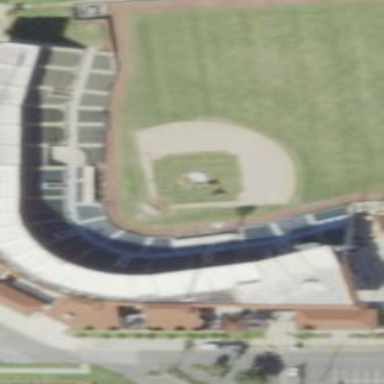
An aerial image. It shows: Baseball stadium.